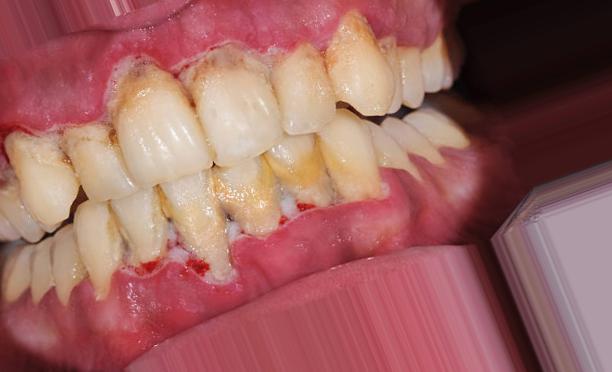
Condition: Tooth Discoloration